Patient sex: F
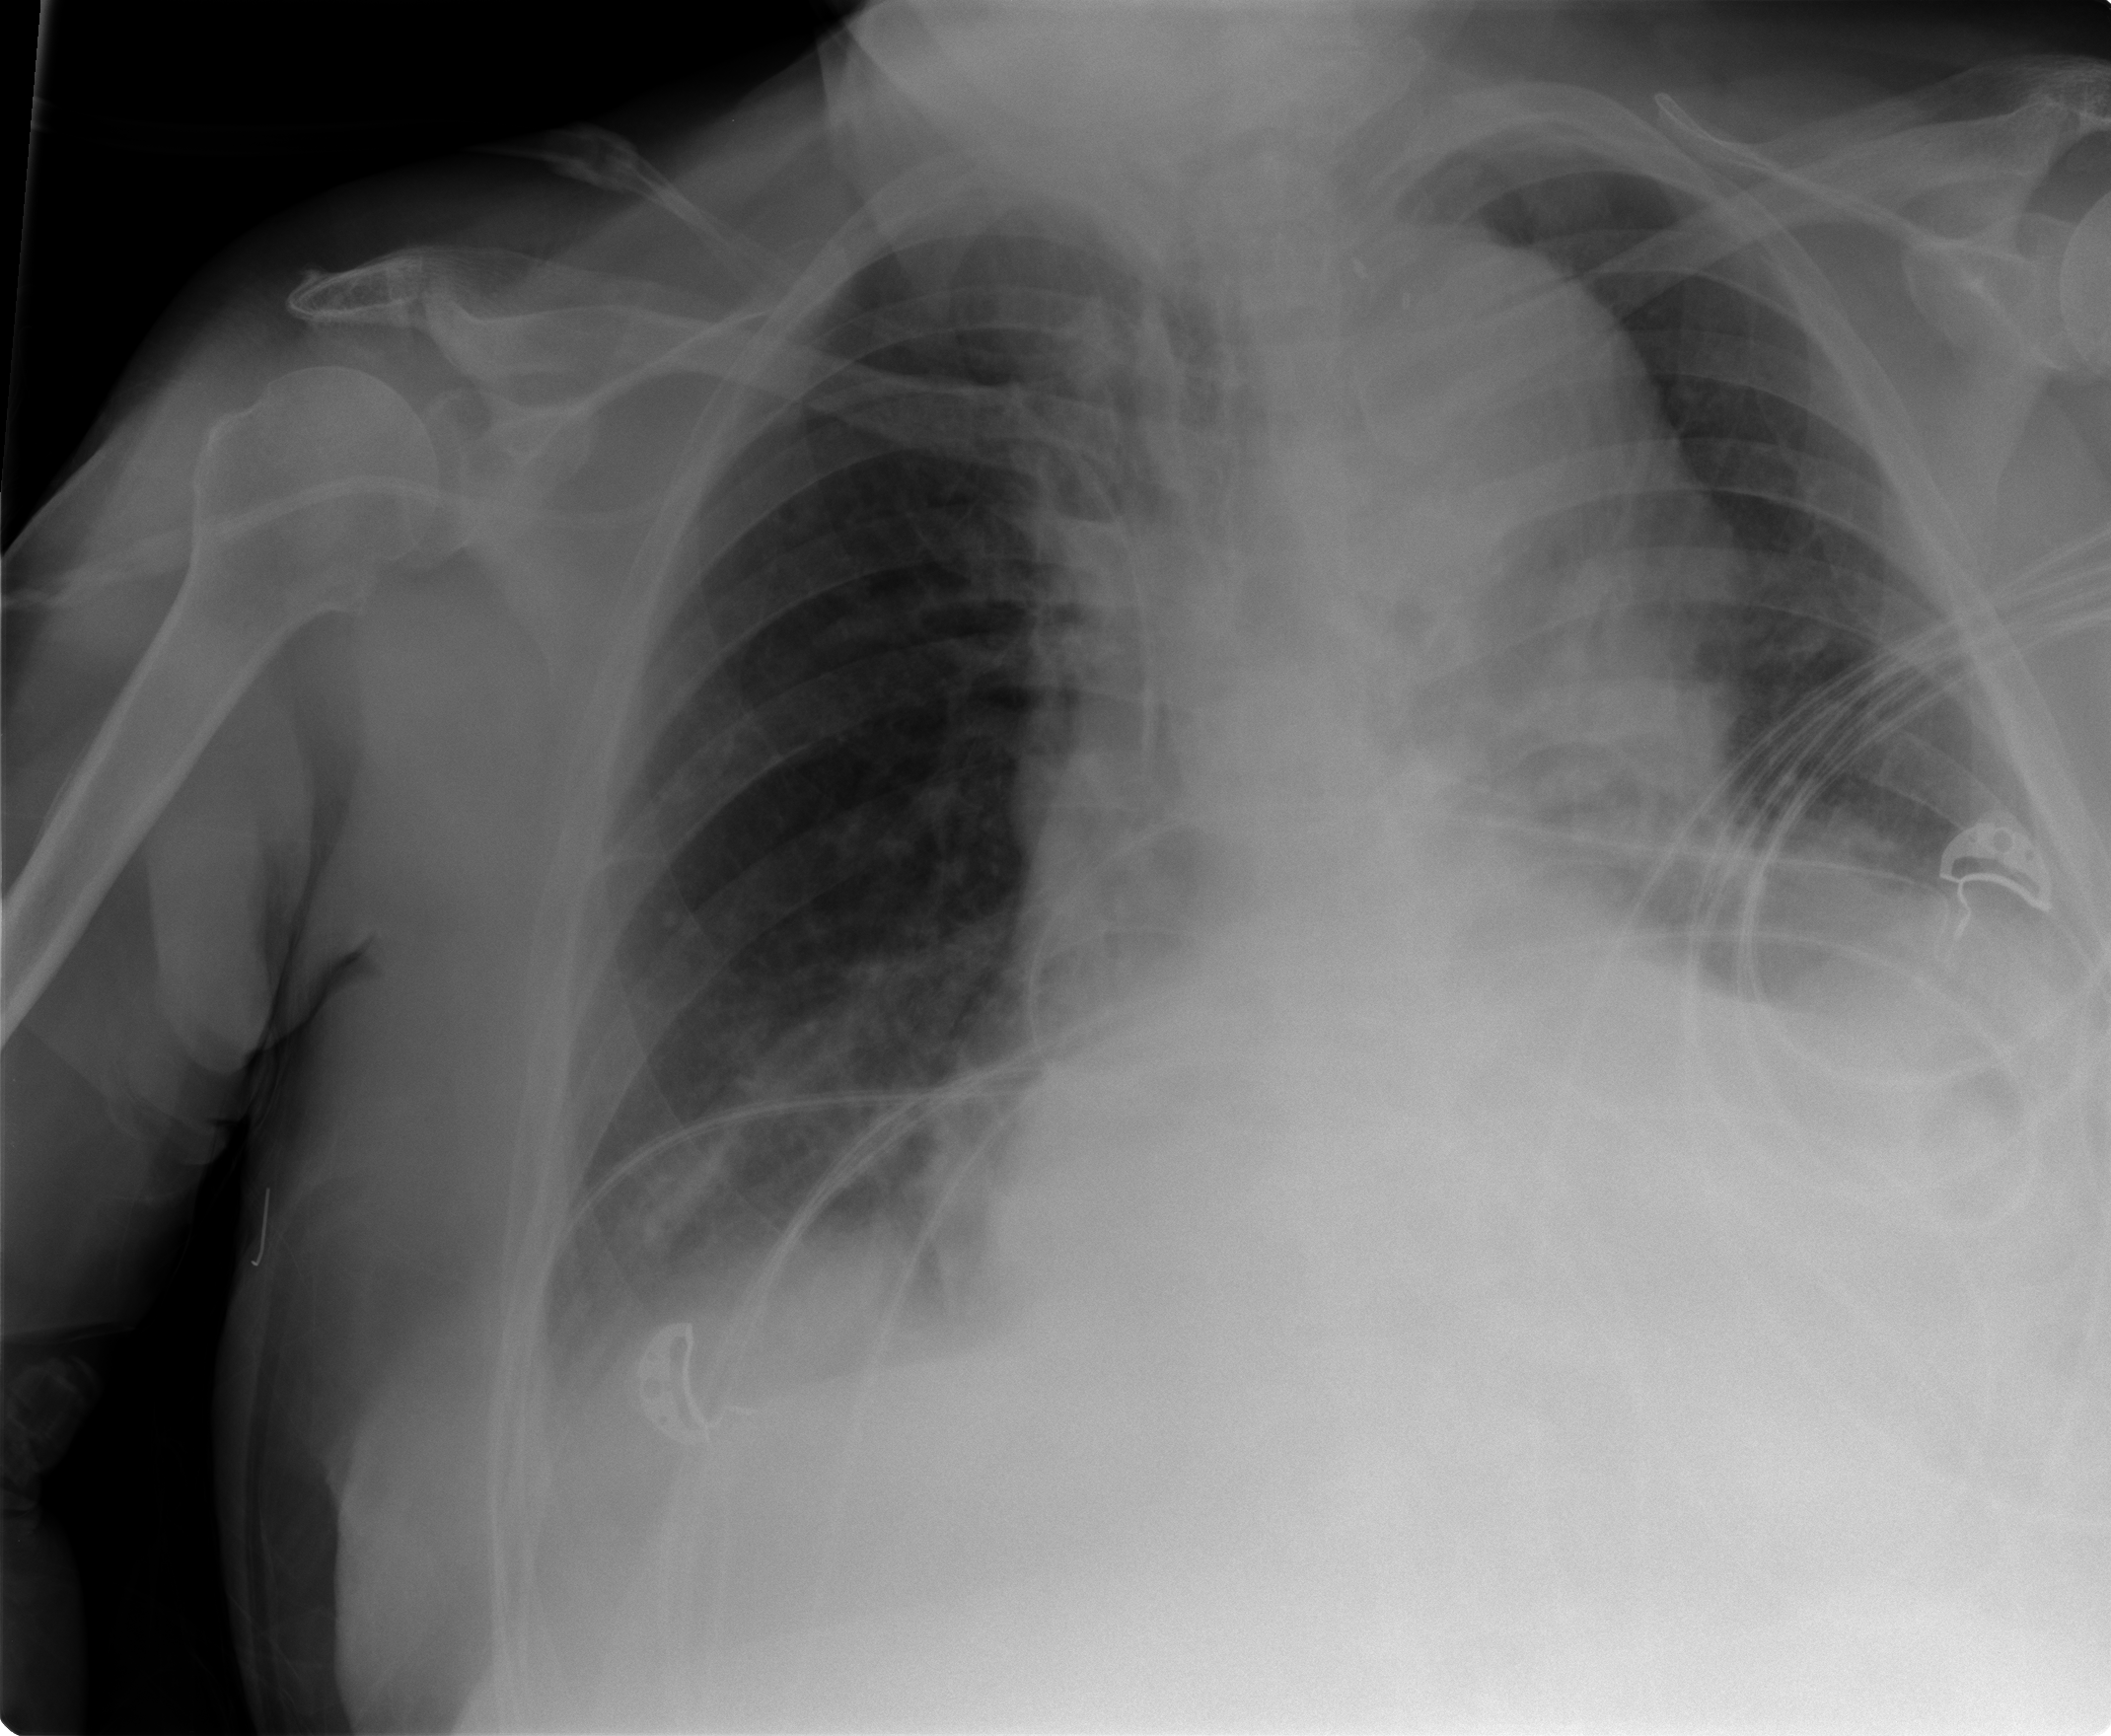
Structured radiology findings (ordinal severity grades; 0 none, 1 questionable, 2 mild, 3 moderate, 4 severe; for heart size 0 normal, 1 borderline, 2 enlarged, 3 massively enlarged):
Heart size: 1
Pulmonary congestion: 1
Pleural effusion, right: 2
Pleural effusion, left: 2
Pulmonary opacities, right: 0
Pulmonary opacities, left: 0
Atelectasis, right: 2
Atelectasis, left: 2